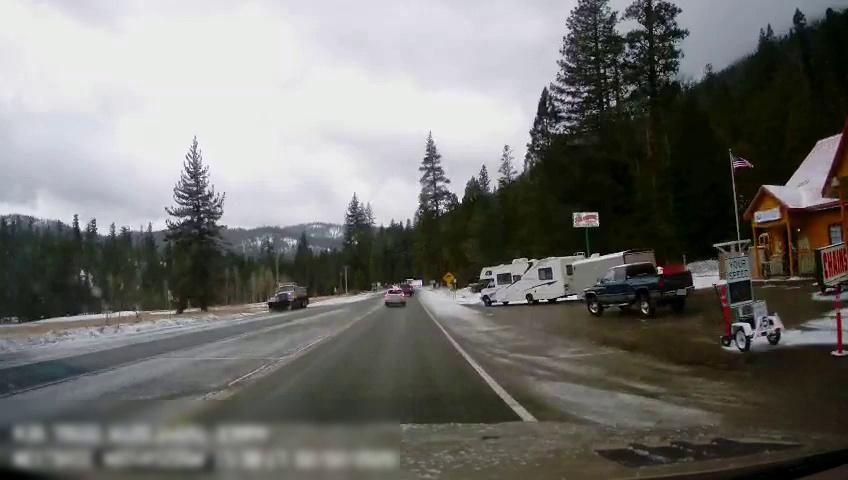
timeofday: Day
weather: Snowy
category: Drivable Space
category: Vehicles | Truck
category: Vehicles | SUV
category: Vehicles | Truck
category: Vehicles | Van
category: Vehicles | Truck
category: Lanes | Current Lane
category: Lanes | Current Lane
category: Lanes | Opposite Lane
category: Traffic | Signs